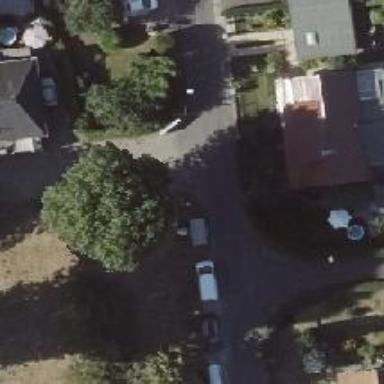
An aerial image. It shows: Smooth asphalt road in residential area.